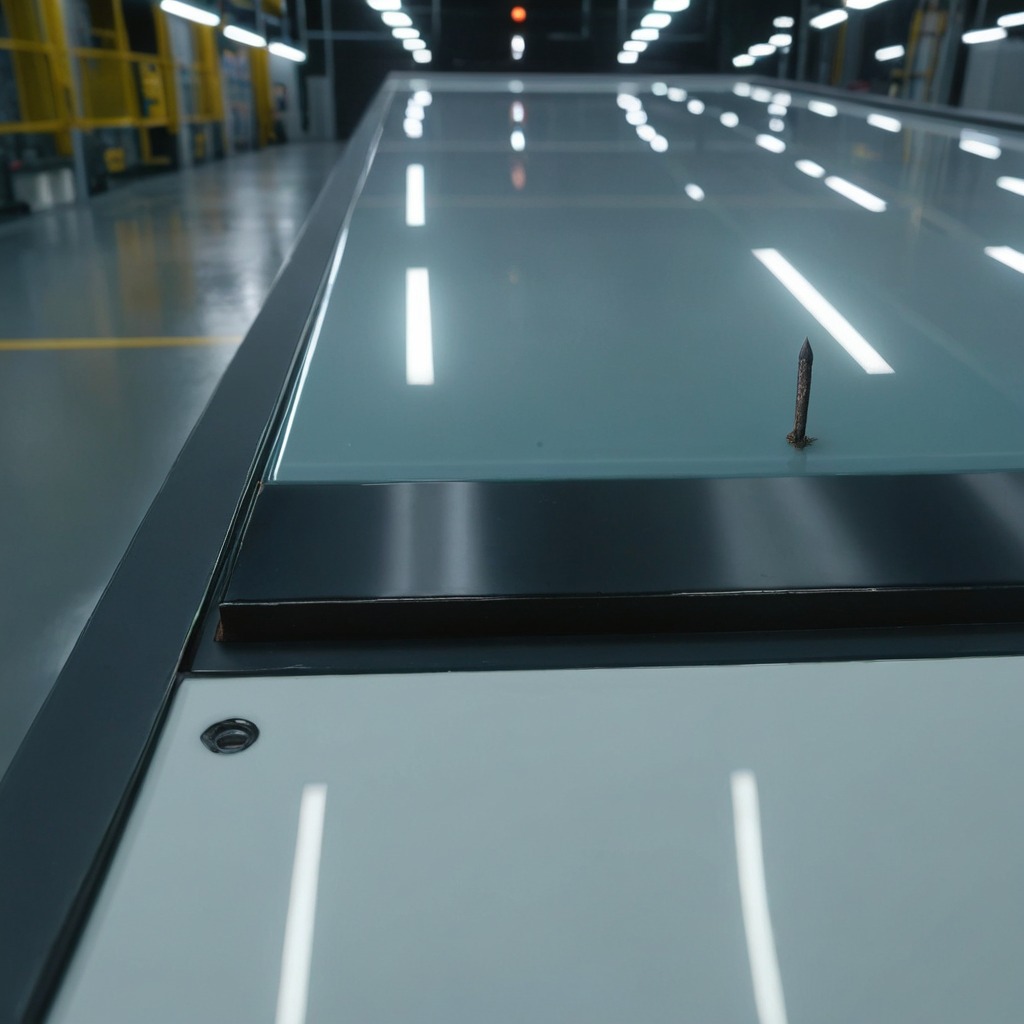
A nail is lying on a table.